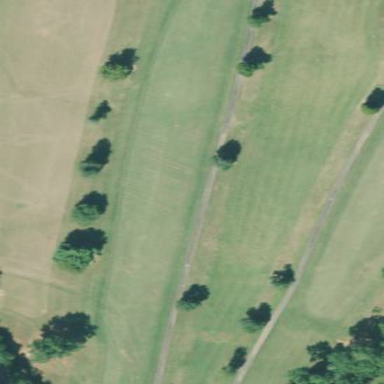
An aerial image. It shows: Golf fairway surrounded by grass.